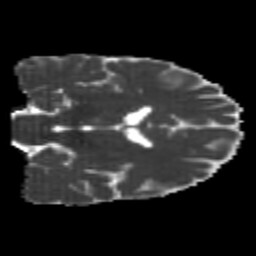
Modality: MD
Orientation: coronal
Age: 25
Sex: female
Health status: healthy
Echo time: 0.074 s